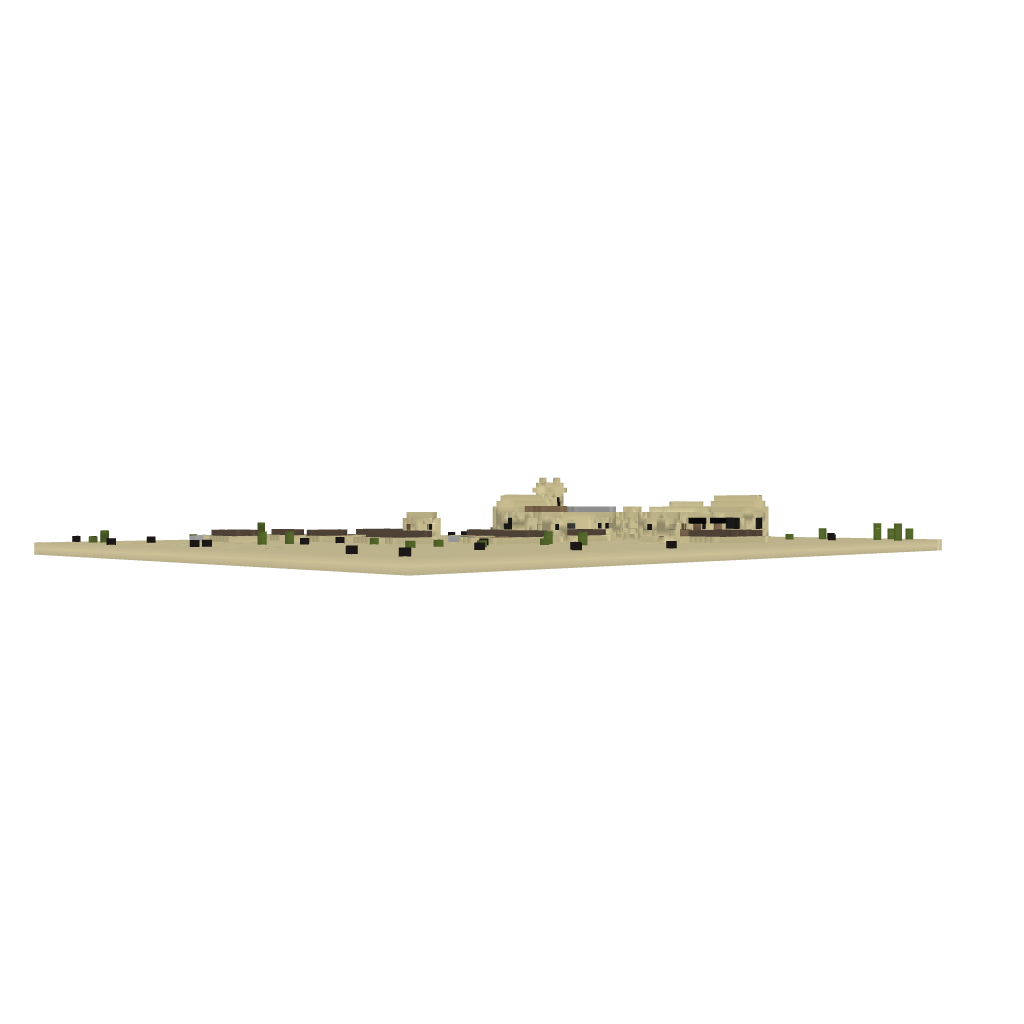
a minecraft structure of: Default Desert Town Village